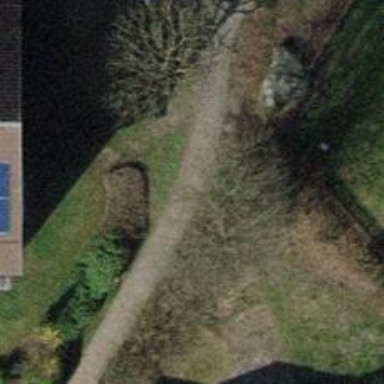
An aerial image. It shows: Path made of paving stones.